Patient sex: M
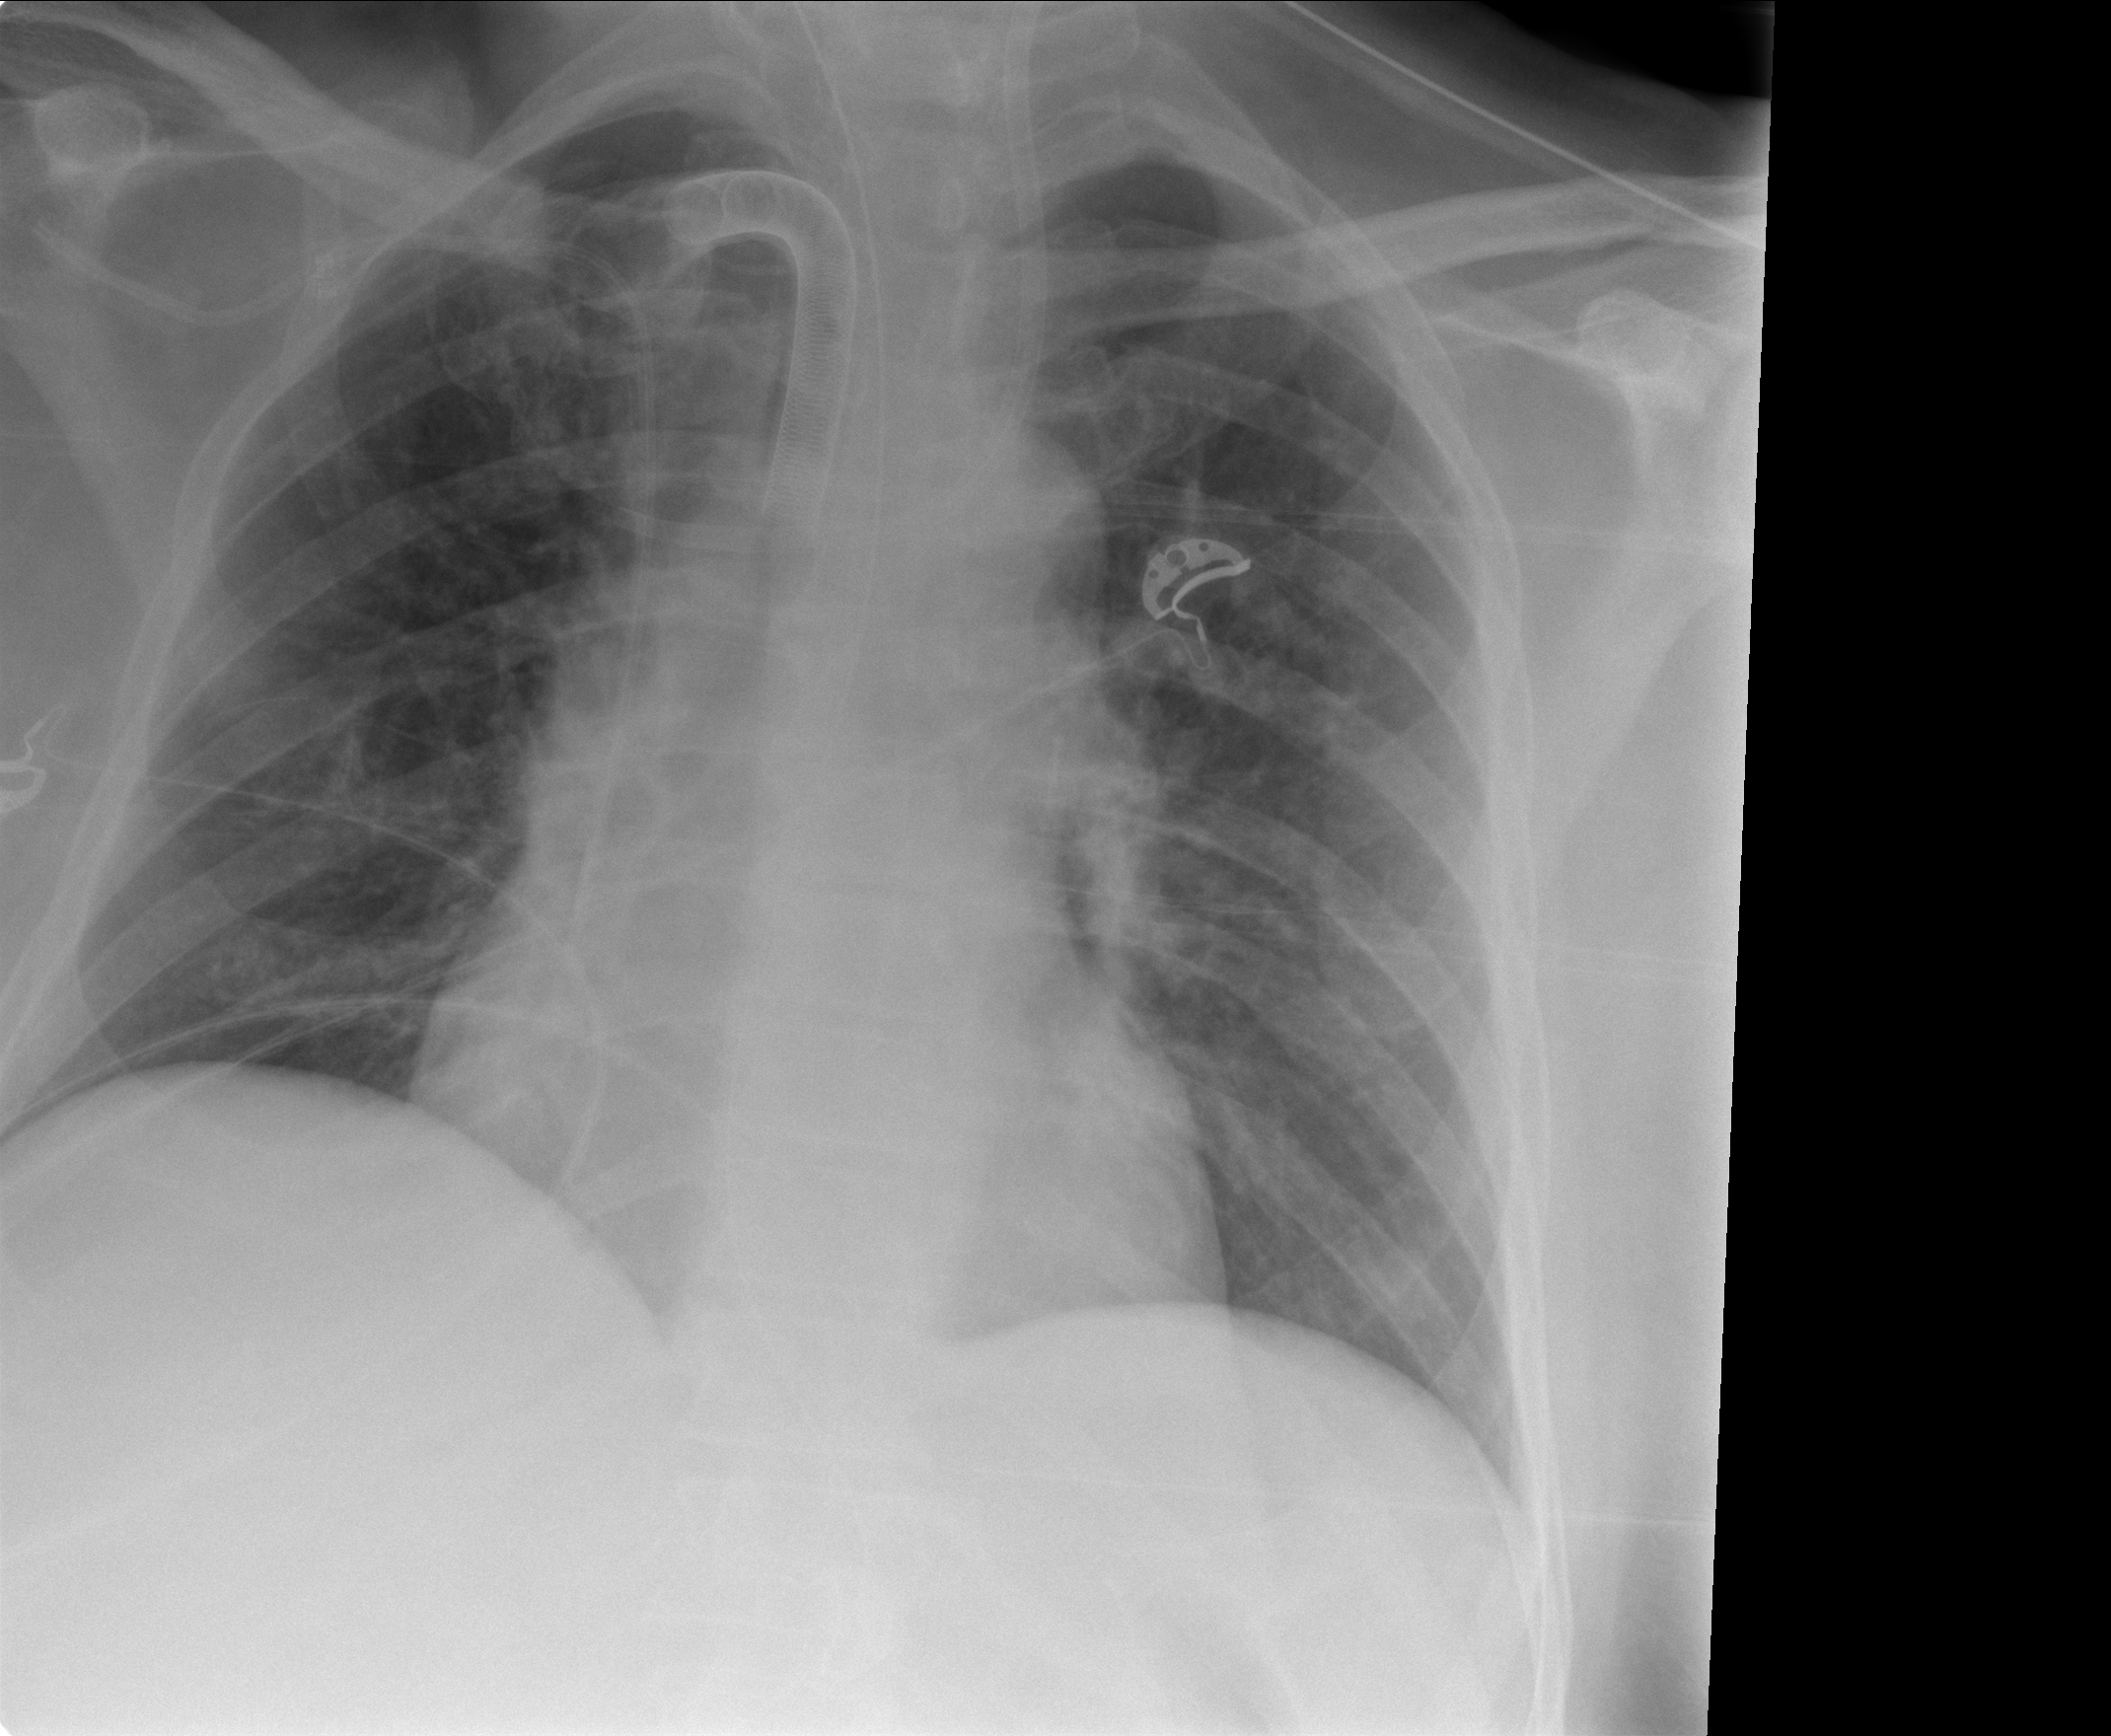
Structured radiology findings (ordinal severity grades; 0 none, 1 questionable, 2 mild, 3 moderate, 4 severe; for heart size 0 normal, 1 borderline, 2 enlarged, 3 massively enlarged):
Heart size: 1
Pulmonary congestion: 2
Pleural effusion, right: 0
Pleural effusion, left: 0
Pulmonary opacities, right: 0
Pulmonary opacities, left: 2
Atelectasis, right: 1
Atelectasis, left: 1